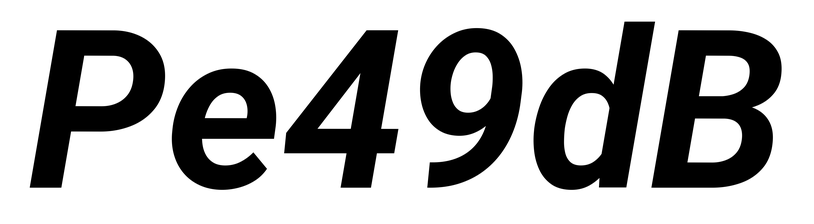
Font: Roboto-Italic_Bold_Italic